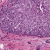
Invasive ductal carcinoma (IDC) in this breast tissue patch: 0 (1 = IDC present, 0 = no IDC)